Question: I have a very basic little JFrame with JToggleButtons and subclassed JPanels that know how to draw what I want them to draw. Selecting a button causes an oval to appear in the corresponding panel. Unselecting the buttons makes the drawings disappear.

Unfortunately, minimizing (iconifying) and then restoring (deiconifying) causes any drawn shapes to disappear. So I need to trigger redrawings manually. The problem is that I can only get the redrawing done (that is, I only it) if I show a message box first.
Here's the deiconify event for the JFrame:
'''
private void formWindowDeiconified(java.awt.event.WindowEvent evt)
{
//having this message makes everything work
JOptionPane.showMessageDialog(null, "Useless message this is.");
//but if I skip it, I'm SOL
//what's going on?
drawAll();
}
'''
This method goes over all of my buttons and asks for the redraws when necessary:
'''
public void drawAll()
{
for (int i=0; i<channels; i++)
{
if (buttons[i].isSelected())
{
lightboxes[i].drawMe();
}
}
}
'''
and here is my subclassed JPanel:
'''
class MyJPanel extends JPanel {
public void drawMe()
{
Graphics myGraphics = this.getGraphics();
myGraphics.fillOval(0, 0, this.getWidth(), this.getHeight());
}
public void unDraw()
{
this.invalidate();
this.repaint();
}
}
'''
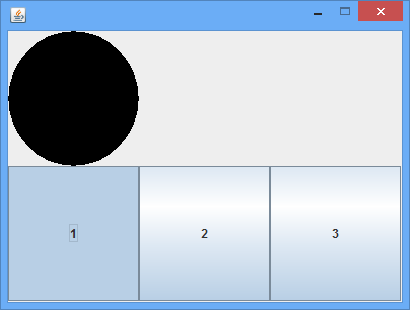
Answer: Firstly, for speed I would use double buffering. It's best to paint your graphics off screen and display them to the screen when the drawing has completed. The below should sort you out.
'''
public class MyPanel extends JPanel {
private BufferedImage buffer;
private Graphics2D canvas;
@Override
public void paintComponent(Graphics g) {
if(buffer == null) {
buffer = new BufferedImage(getWidth(), getHeight(), BufferedImage.TYPE_INT_RGB);
canvas = buffer.createGraphics();
}
canvas.fillOval(0, 0, this.getWidth(), this.getHeight());
g.drawImage(buffer, 0, 0, this);
}
}
'''